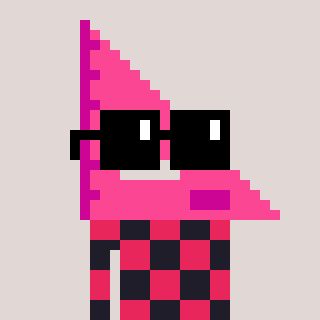
a pixel art character with square black sunglasses, a squadron ruler-shaped head and a grayscale-colored body on a warm background